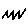
Label: zigzag